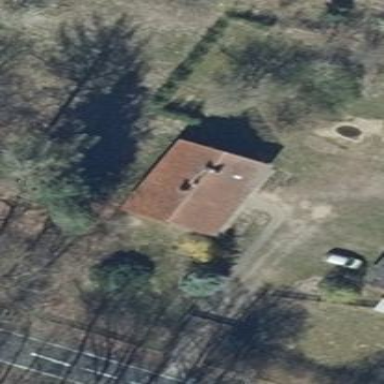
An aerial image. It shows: Gabled house with red roof. The roof is oriented along the house.